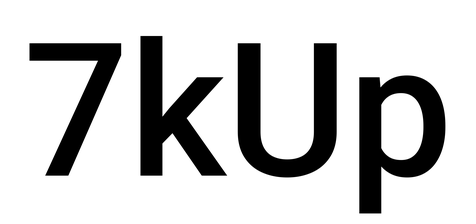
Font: Roboto_Medium